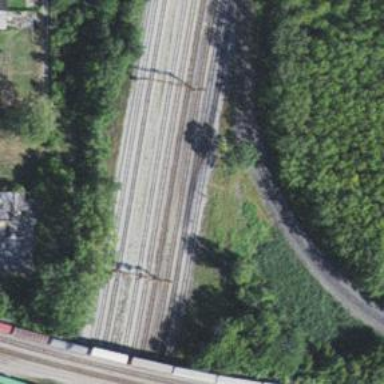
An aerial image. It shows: Railway line on embankment.